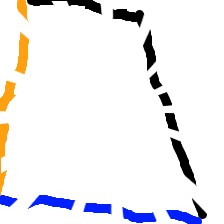
Shape: trapezoid